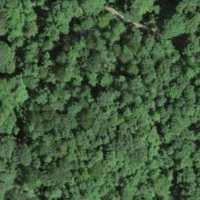
EUNIS habitat code: 41
Species observed at this site:
Mercurialis perennis